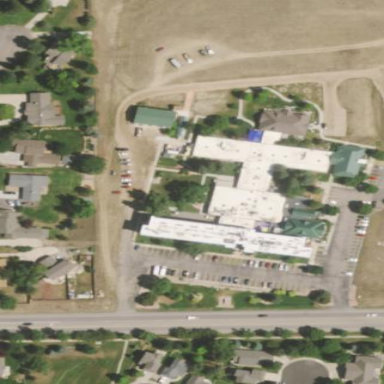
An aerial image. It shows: Nursing home building.